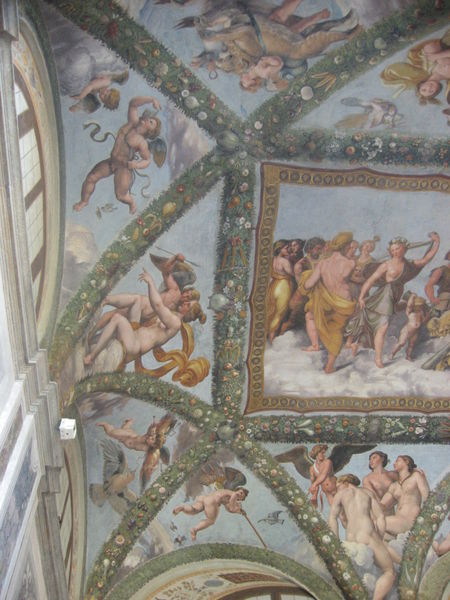
Titel: Loggia der Psyche, Villa Farnesina
Künstler: Baldassare Peruzzi
Standort: Rom, Villa Farnesina (EU - I - Latium)
Schlagwörter: blau, gemälde, himmel, nackt, wolken, frauen, grün, menschen, blumen, bunt, fenster, männer, obst, malerei, schleife, bibel, rahmen, kirche, gold, tücher, decke, innen, girlande, fliegen, kinder, engel, ranken, grazien, detail, ornamente, gewölbe, antike, kranz, intarsien, girlanden, umhänge, fanfaren, heilige, kränze, deckengemälde, fresko, fanfare, bänder, putten, putti, pfeil, deckenmalerei, wölkchen, von unten, fruchtgirlanden, inzerieur, fruchtkranz